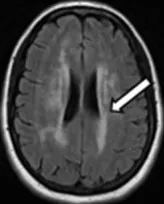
(B) Case 1: Axial T2-FLAIR image after 10 years demonstrates significant worsening of T2 hyperintense signal in periventricular and subcortical areas with multiple prominent lacunar infarcts as well as cortical atrophy.
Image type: radiology (mri)